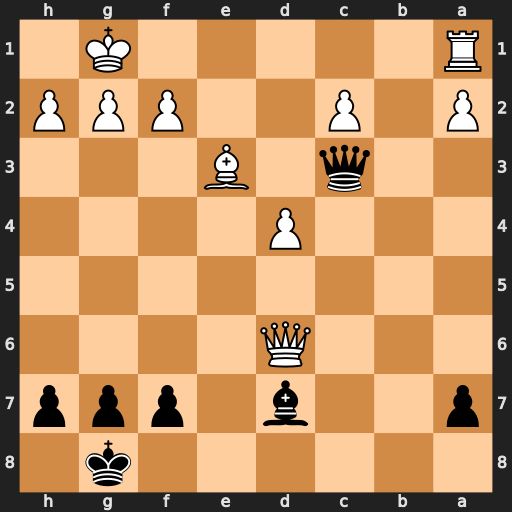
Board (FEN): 6k1/p2b1ppp/3Q4/8/3P4/2q1B3/P1P2PPP/R5K1
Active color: b
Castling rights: -
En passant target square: -
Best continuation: Qxa1+ Bc1 Qxc1#